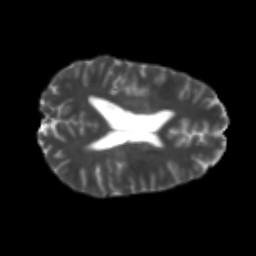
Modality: T2w
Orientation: axial
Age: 26
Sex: male
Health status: healthy
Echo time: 0.074 s